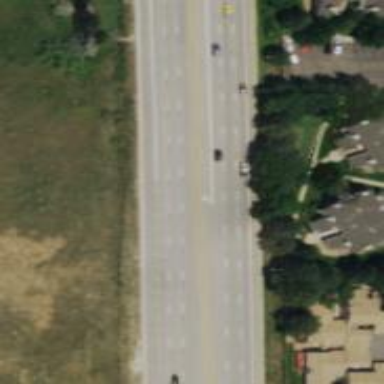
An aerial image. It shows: Trunk highway.